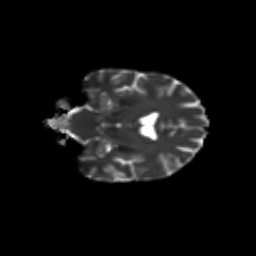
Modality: T2w
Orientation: coronal
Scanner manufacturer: siemens
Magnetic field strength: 3 T
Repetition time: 9.2 s
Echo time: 0.084 s